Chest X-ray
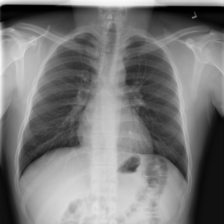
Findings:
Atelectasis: negative
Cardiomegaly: negative
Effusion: negative
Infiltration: negative
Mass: negative
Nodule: negative
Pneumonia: negative
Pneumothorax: negative
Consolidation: negative
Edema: negative
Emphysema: negative
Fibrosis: negative
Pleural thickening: negative
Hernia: negative